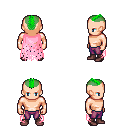
a pixel art fantasy rpg character, male body template, human, light skin, pink tattered cape, magenta pants, green short mohawk hairstyle, maroon shoes, four views (front, back, left, right), 2x2 character sprite sheet, small pixel art, hard edges, no anti-aliasing